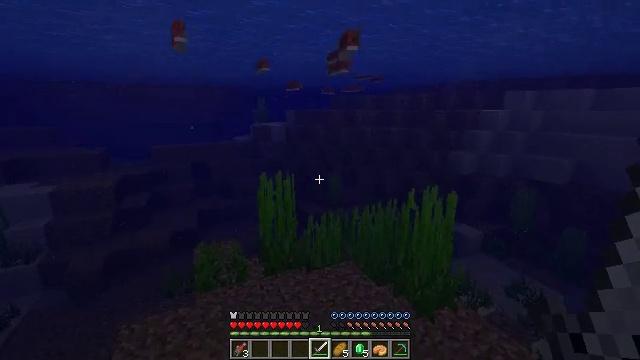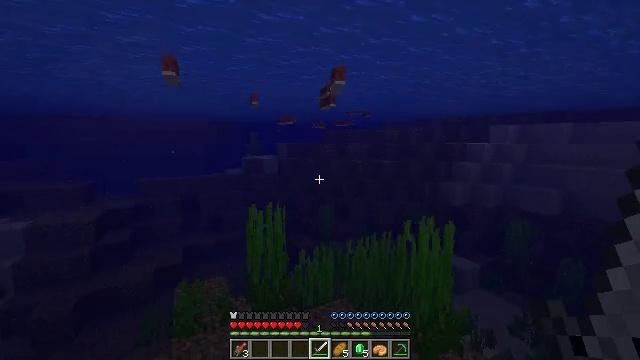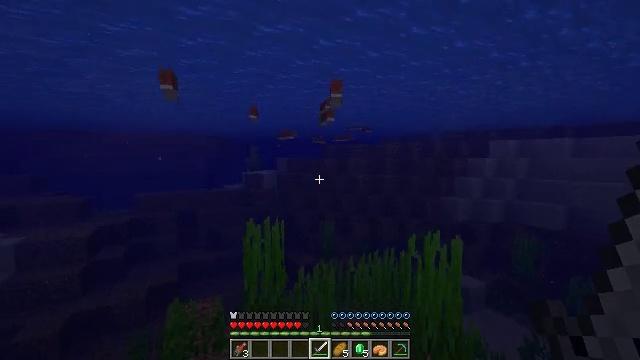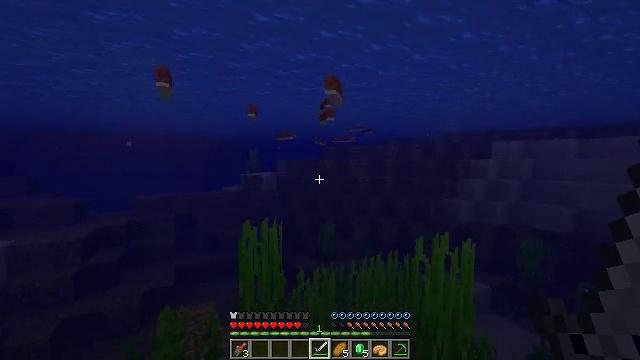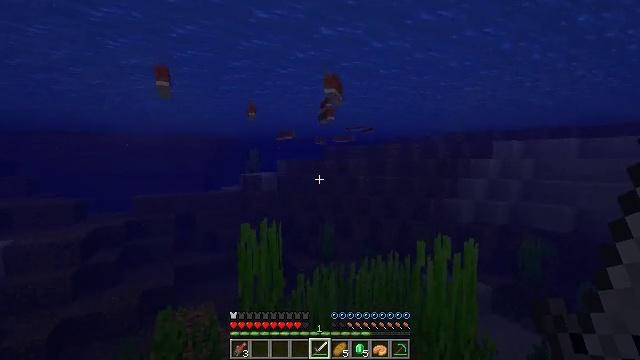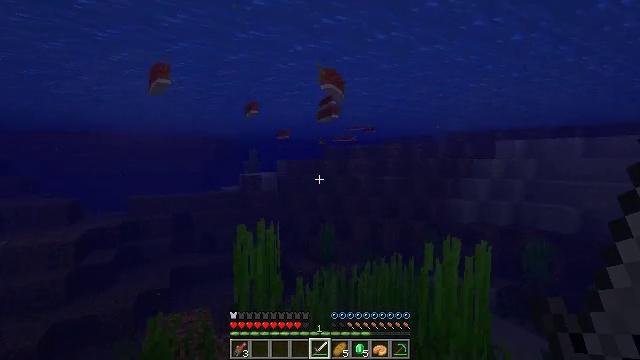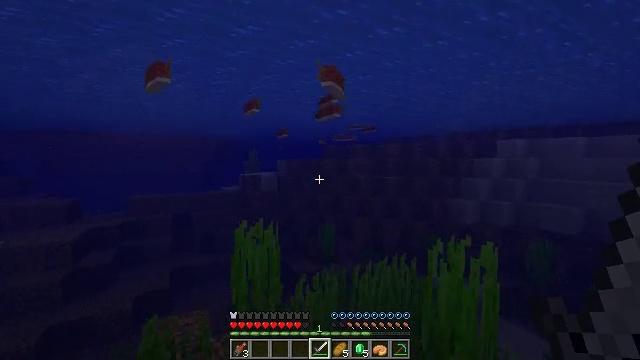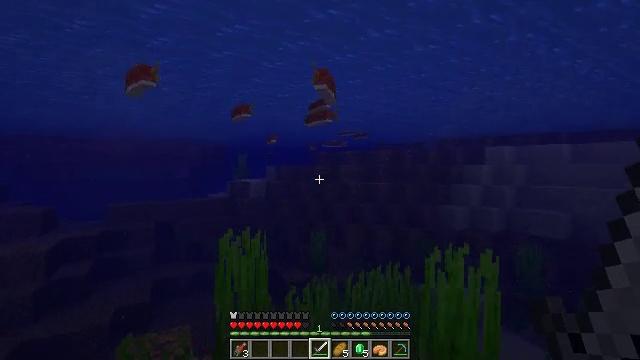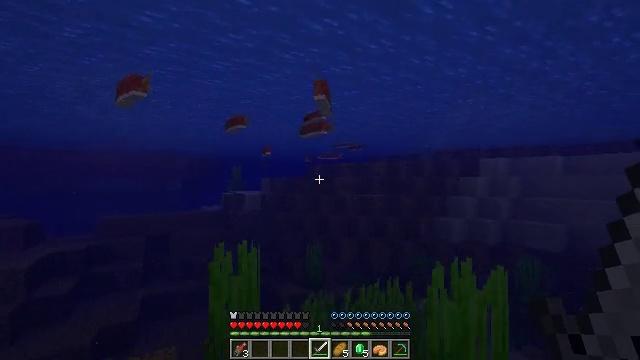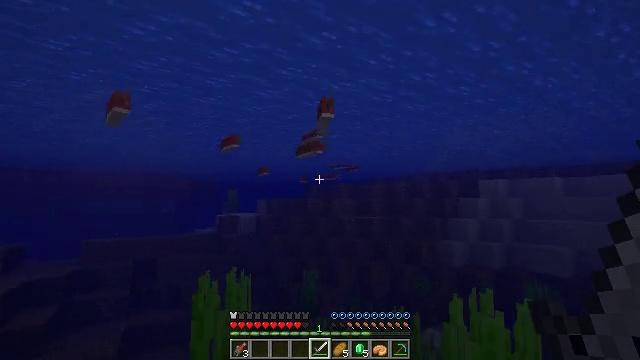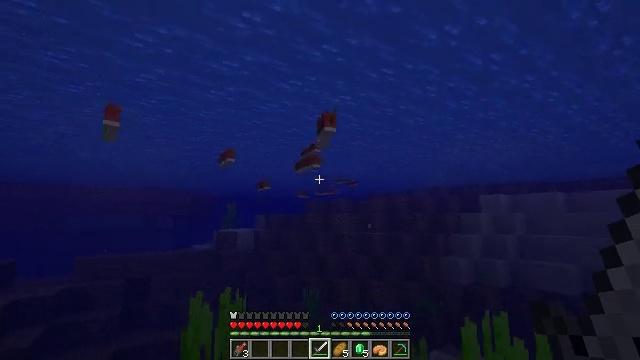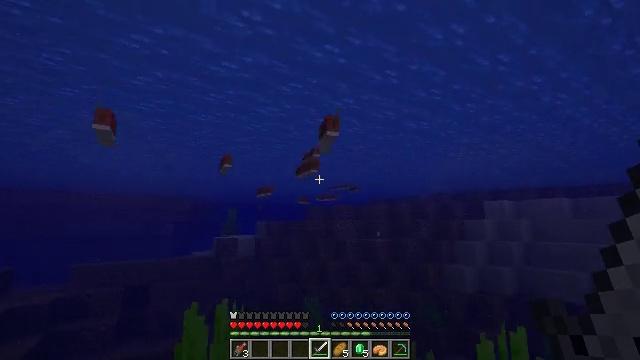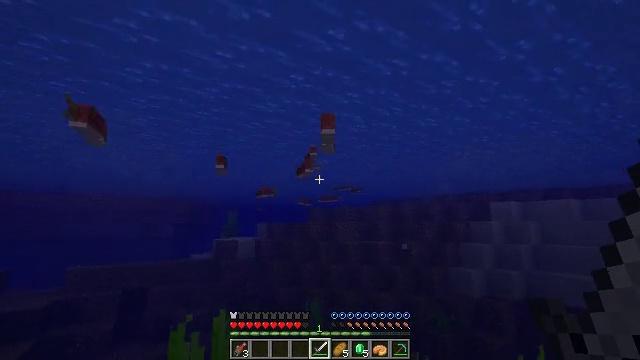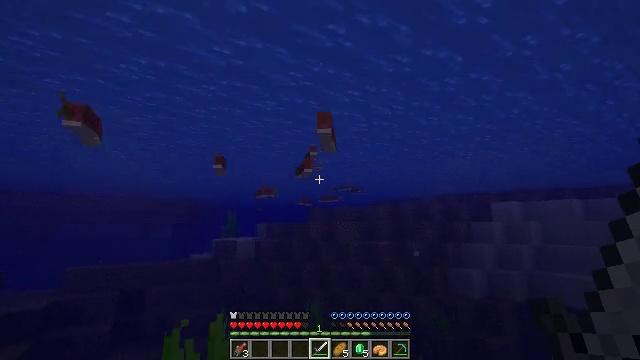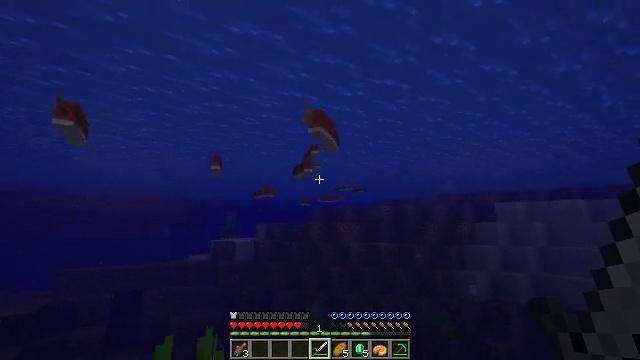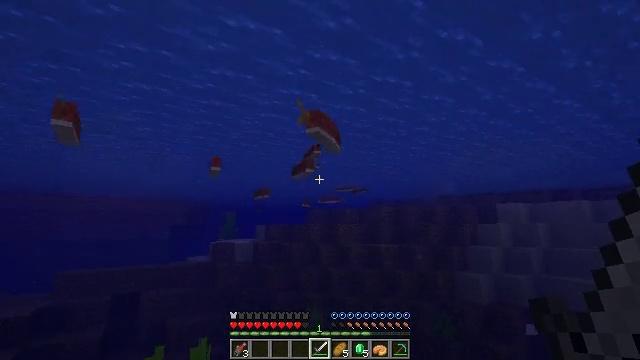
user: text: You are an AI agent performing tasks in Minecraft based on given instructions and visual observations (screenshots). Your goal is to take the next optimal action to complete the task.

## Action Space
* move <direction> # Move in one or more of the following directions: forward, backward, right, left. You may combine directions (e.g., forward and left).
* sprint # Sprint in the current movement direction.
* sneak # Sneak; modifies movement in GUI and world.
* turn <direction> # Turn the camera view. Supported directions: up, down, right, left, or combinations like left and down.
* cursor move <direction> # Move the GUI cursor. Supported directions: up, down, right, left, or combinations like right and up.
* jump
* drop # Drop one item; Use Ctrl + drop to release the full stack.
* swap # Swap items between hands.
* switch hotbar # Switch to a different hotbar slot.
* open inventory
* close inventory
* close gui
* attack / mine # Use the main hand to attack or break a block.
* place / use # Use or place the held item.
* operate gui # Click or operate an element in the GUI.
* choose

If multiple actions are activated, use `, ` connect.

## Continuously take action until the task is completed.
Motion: motion action
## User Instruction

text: Kill the salmon.
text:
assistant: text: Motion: move forward, turn right and up
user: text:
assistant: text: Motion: move forward, turn up
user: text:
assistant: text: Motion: move forward
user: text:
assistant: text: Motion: move forward
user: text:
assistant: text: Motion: move forward
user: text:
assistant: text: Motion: move forward
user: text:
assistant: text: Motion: move forward, turn right and up
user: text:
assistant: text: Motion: move forward, turn right and up
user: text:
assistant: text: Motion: move forward, turn up
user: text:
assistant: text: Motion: move forward, turn up
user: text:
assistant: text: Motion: move forward, turn up
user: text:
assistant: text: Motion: move forward
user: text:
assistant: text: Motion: move forward
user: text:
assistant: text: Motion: move forward
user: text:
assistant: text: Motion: move forward
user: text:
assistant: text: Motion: move forward
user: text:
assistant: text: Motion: move forward, turn up
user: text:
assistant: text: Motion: move forward, turn up
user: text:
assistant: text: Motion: move forward, turn up
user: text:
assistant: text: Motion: move forward, turn up
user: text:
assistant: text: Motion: move forward, turn up
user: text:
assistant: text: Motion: move forward
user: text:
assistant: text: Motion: move forward, attack / mine
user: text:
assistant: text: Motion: move forward, attack / mine
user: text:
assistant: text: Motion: move forward, attack / mine
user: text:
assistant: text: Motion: move forward
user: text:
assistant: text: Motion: move forward, turn right
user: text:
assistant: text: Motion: move forward
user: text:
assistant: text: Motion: move forward
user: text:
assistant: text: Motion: move forward